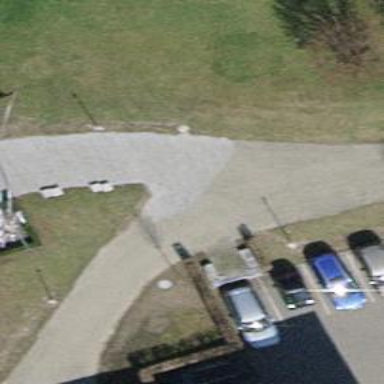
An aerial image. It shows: Footway made of paving stones.